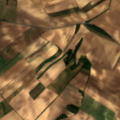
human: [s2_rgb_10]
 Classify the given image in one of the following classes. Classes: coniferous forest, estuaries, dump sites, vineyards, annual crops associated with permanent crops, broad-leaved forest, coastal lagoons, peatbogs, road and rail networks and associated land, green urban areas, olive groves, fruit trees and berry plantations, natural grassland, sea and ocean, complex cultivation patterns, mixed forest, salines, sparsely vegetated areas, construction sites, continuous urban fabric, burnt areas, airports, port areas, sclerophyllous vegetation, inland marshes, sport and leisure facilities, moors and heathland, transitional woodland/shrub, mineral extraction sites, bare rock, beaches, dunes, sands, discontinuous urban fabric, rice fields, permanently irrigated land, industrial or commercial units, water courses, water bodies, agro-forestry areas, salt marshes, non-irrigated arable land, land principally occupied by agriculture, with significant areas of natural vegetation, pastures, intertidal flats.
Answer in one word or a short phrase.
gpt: non-irrigated arable land, complex cultivation patterns